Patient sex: M
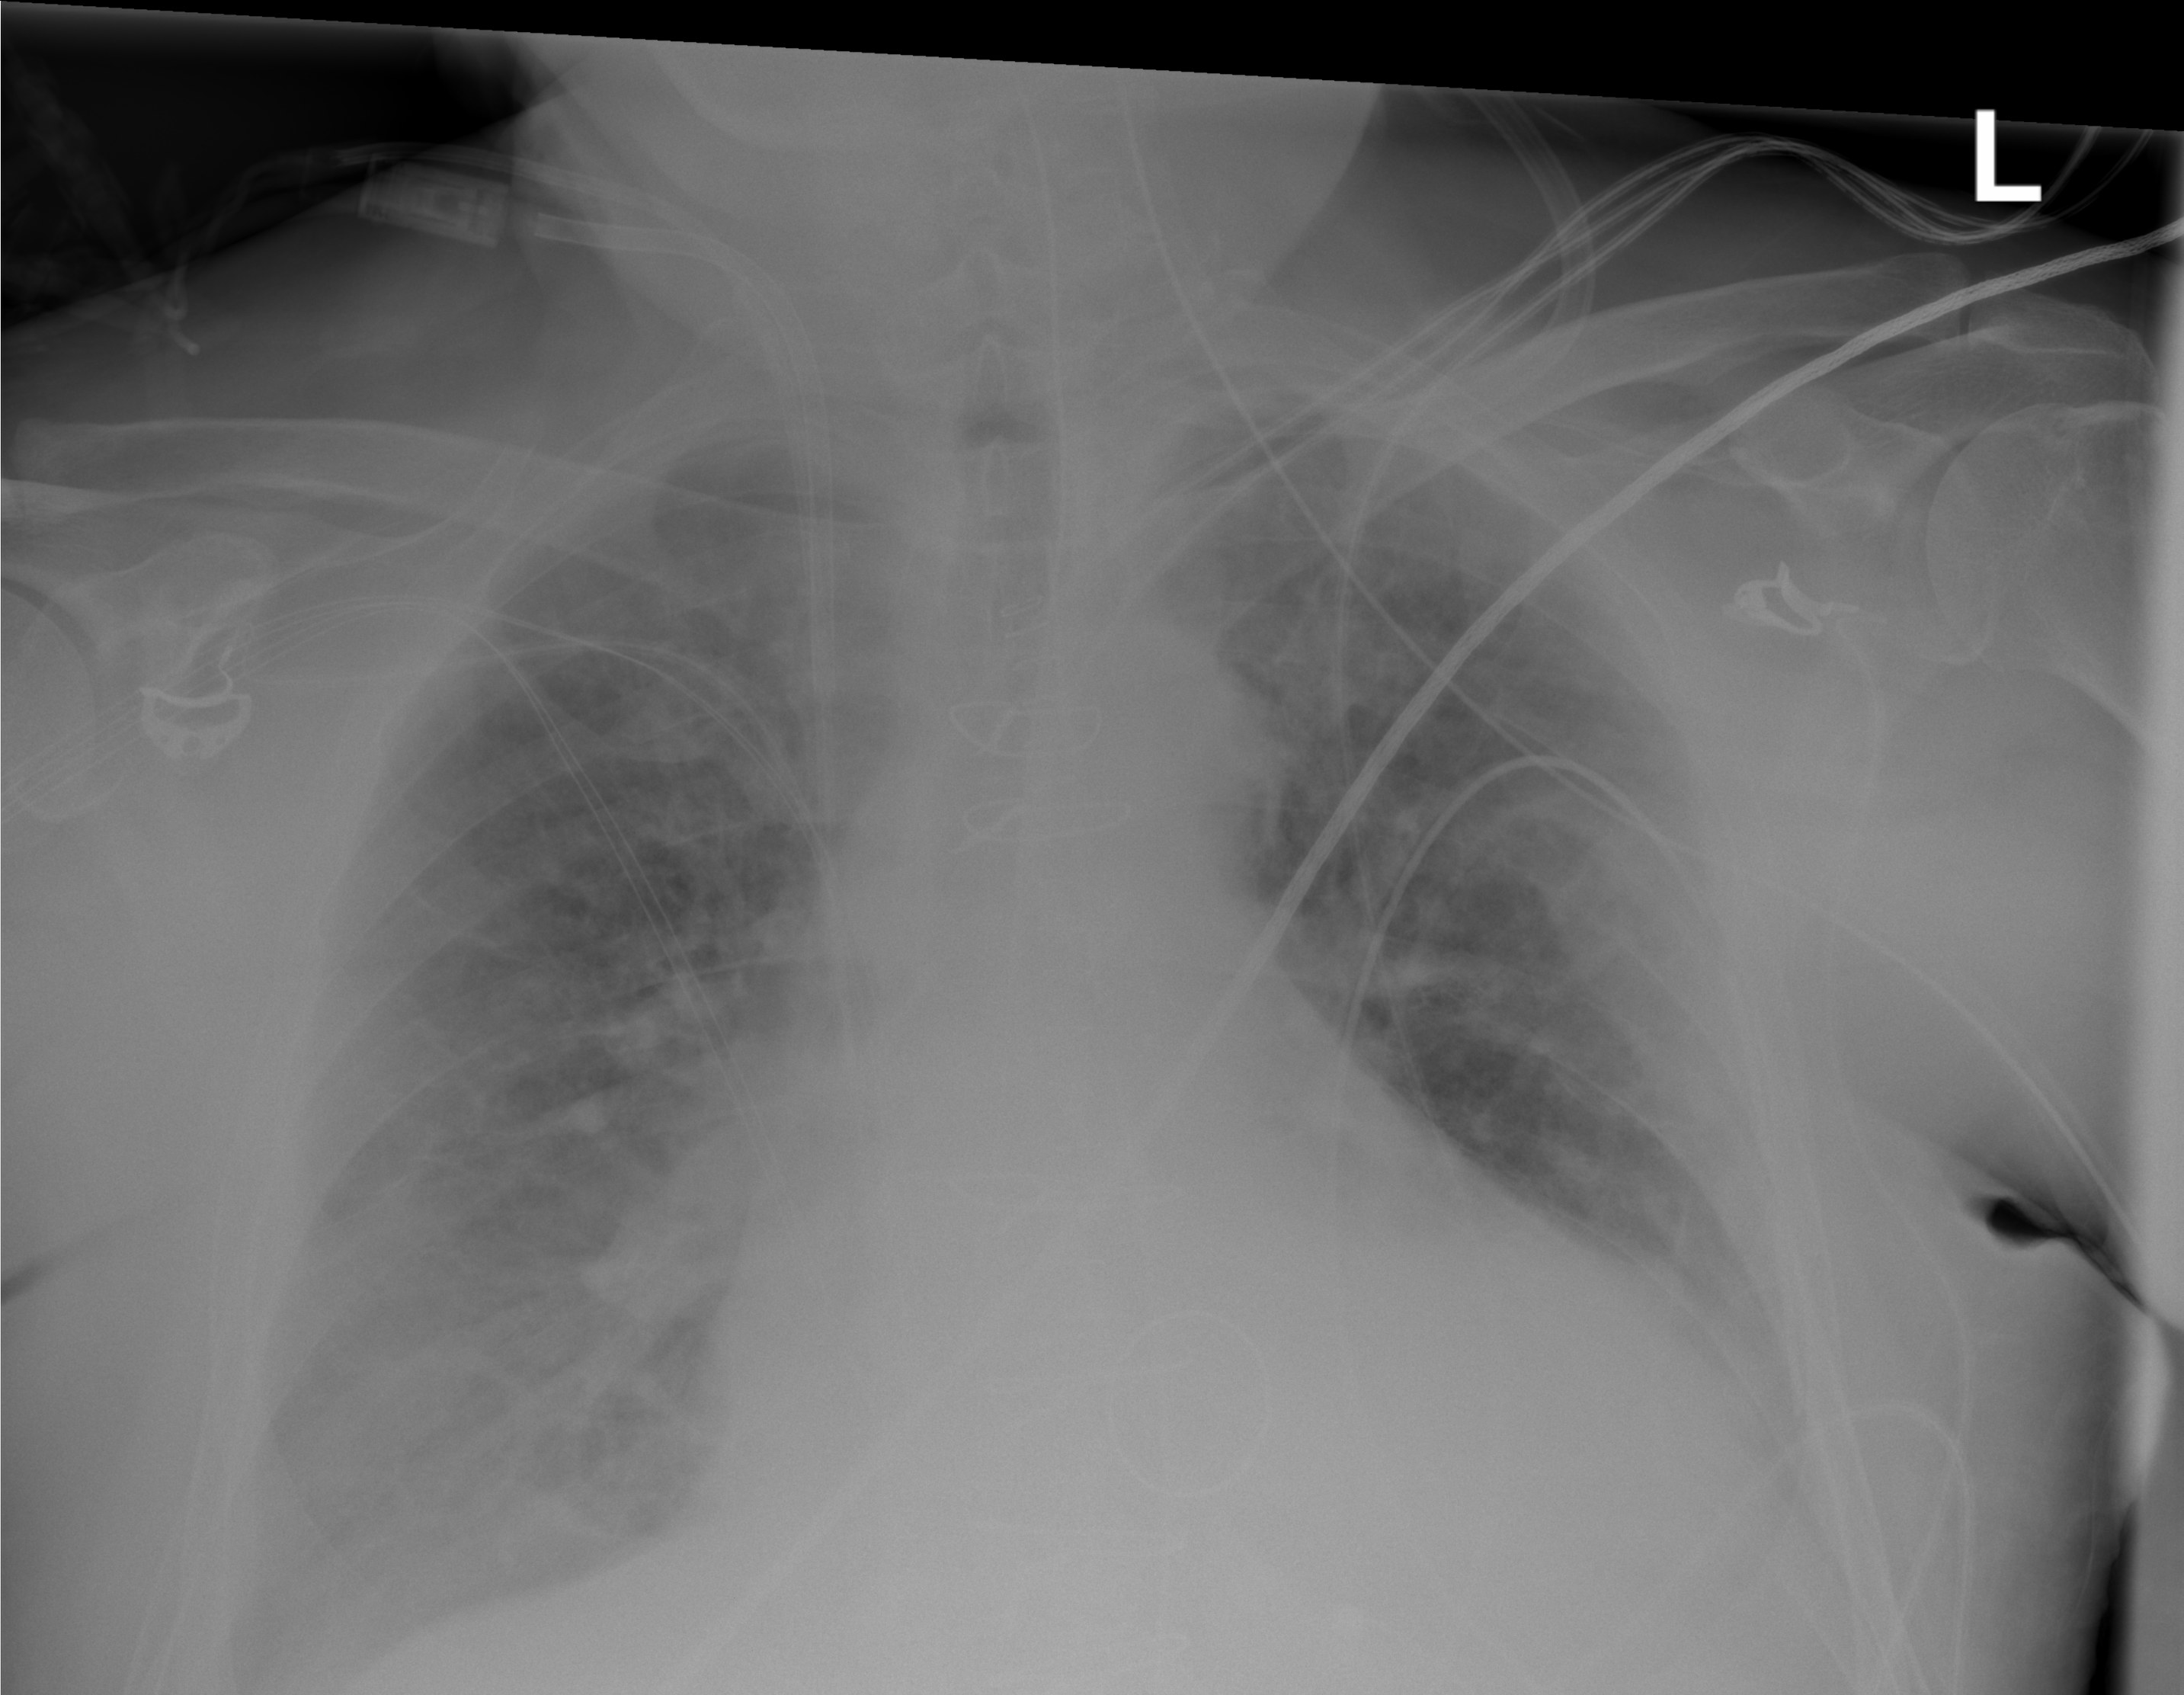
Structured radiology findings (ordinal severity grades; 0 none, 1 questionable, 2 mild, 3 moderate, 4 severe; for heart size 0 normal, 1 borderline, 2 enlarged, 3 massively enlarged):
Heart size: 2
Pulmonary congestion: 3
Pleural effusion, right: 2
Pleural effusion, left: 2
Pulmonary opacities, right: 2
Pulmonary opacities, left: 2
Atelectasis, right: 2
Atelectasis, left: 2